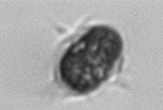
Label: Mesodinium